Question: I have a system here that renders itself in bits that get stitched together. Sometimes those bits are rendered in an background threads, but sometimes when latency of feedback is really important those bits are rendered synchronously on the main thread.
This code is called on the main thread, in a method named 'createPatchView', and 'patchView.createRenderingOperation()' returns a subclass of 'NSOperation' that does the rendering. The async version works fine, the operation queue picks up the job and handles it in the background. But the other branch where we want to render it is giving me intermittent crashes.
'''
// Figure out when to render it
if async {
// Add the patch rendering job to the tile rendering queue.
tiledView.renderingQueue.addOperation(patchView.createRenderingOperation())
} else {
// Render and install the patch right now on the main thread for maximum responsiveness.
patchView.createRenderingOperation().start() // <-- CRASHES HERE
}
'''
Here's the crash detail:
'''
Signal: SIGSEGV: SEGV_ACCERR at 0x10
Reason: objc_msgSend() selector name: observationInfo
'''

And I've yet to replicate this with the debugger attached, which is frustrating, but the crash logs are clearly coming in.
So, all on the main thread, the render operation is created. Then we call 'start()' on that operation to do it right now. So now before it gets to any of code in the operations 'main()' method, some internal key value observation handler kicks off and calls 'observationInfo' on some internal object that's somehow invalid? At this point it feels like I'm trying to understand the inner workings of a black box that doesn't work anymore.
Have I missed some pitfall of running an 'NSOperation' outside of an 'NSOperationQueue'?
Is it bad form to call 'patchView.createRenderingOperation().main()' instead? I suppose in this case, I don't need to keep track of the status of the operation in a thread safe way. I just need it to do it's work and continue execution from there. In theory, this should avoid whatever is crashing nested inside the logic of the 'start()' method.
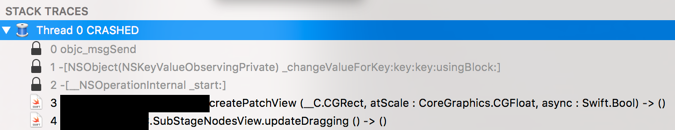
Answer: Refactor the code out of 'main' and put it somewhere else. Call that code from your operation's 'main' and whenever you want it to happen.